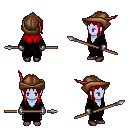
a pixel art fantasy rpg character, female body template, dark elf, purple skin, gray robe, metal pants, red unkempt hairstyle, leather cap, metal gloves, maroon shoes, spear, four views (front, back, left, right), 2x2 character sprite sheet, small pixel art, hard edges, no anti-aliasing